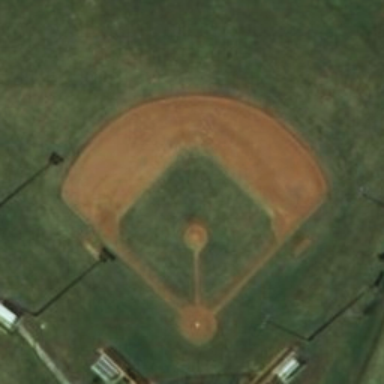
This is a old baseball diamond .